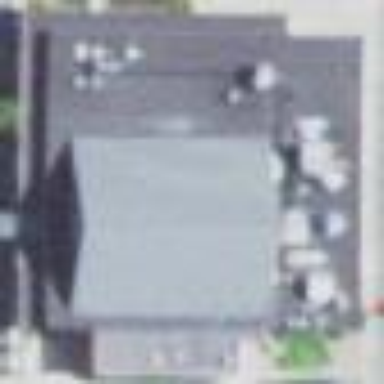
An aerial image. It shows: Event center building.